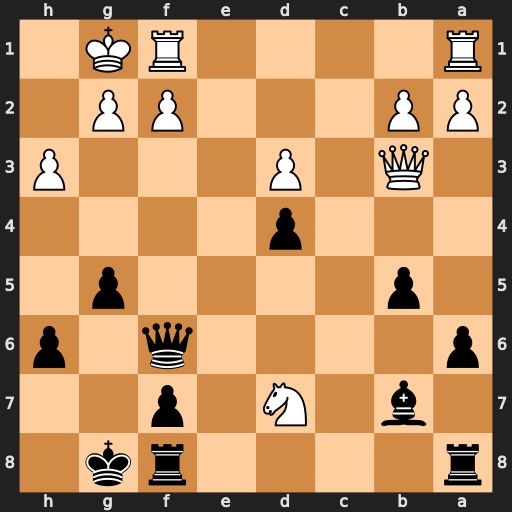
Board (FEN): r4rk1/1b1N1p2/p4q1p/1p4p1/3p4/1Q1P3P/PP3PP1/R4RK1
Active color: b
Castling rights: -
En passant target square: -
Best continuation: Qc6 Nf6+ Qxf6